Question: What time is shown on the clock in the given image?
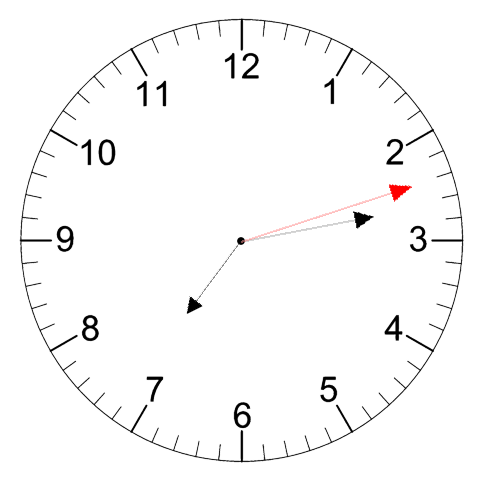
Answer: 07:13:12